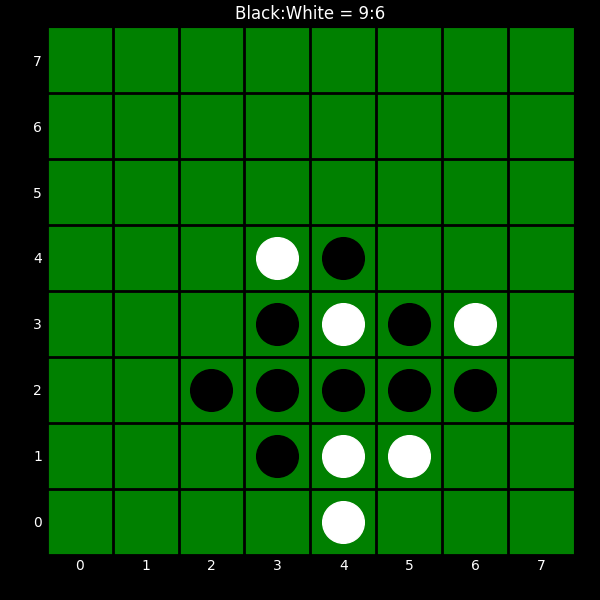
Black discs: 9
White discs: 6